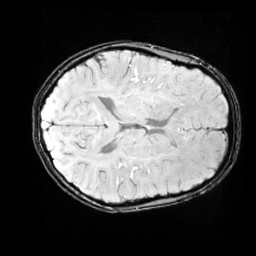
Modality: SWI
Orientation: axial
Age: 13
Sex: female
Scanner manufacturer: siemens
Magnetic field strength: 3 T
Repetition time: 0.027 s
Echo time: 0.02 s